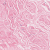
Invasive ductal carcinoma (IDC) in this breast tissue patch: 0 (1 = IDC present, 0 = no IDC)